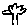
Label: tree